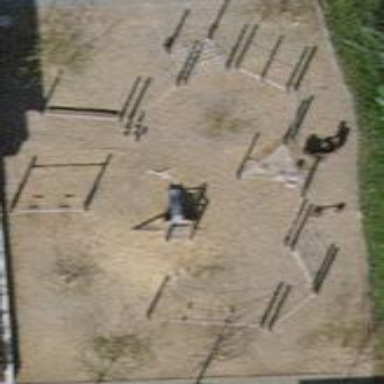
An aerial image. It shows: Playground area for leisure activities on the land.